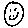
Label: smiley face